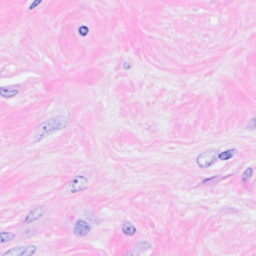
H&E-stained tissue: Breast